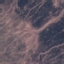
Land use / land cover: HerbaceousVegetation